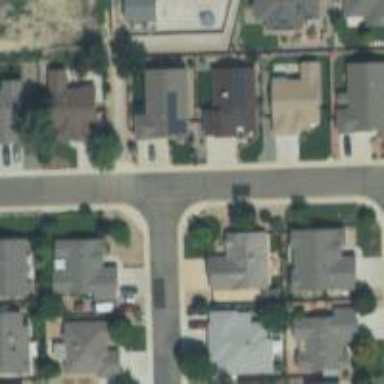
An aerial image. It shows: Residential road with separate asphalt sidewalk.